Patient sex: M
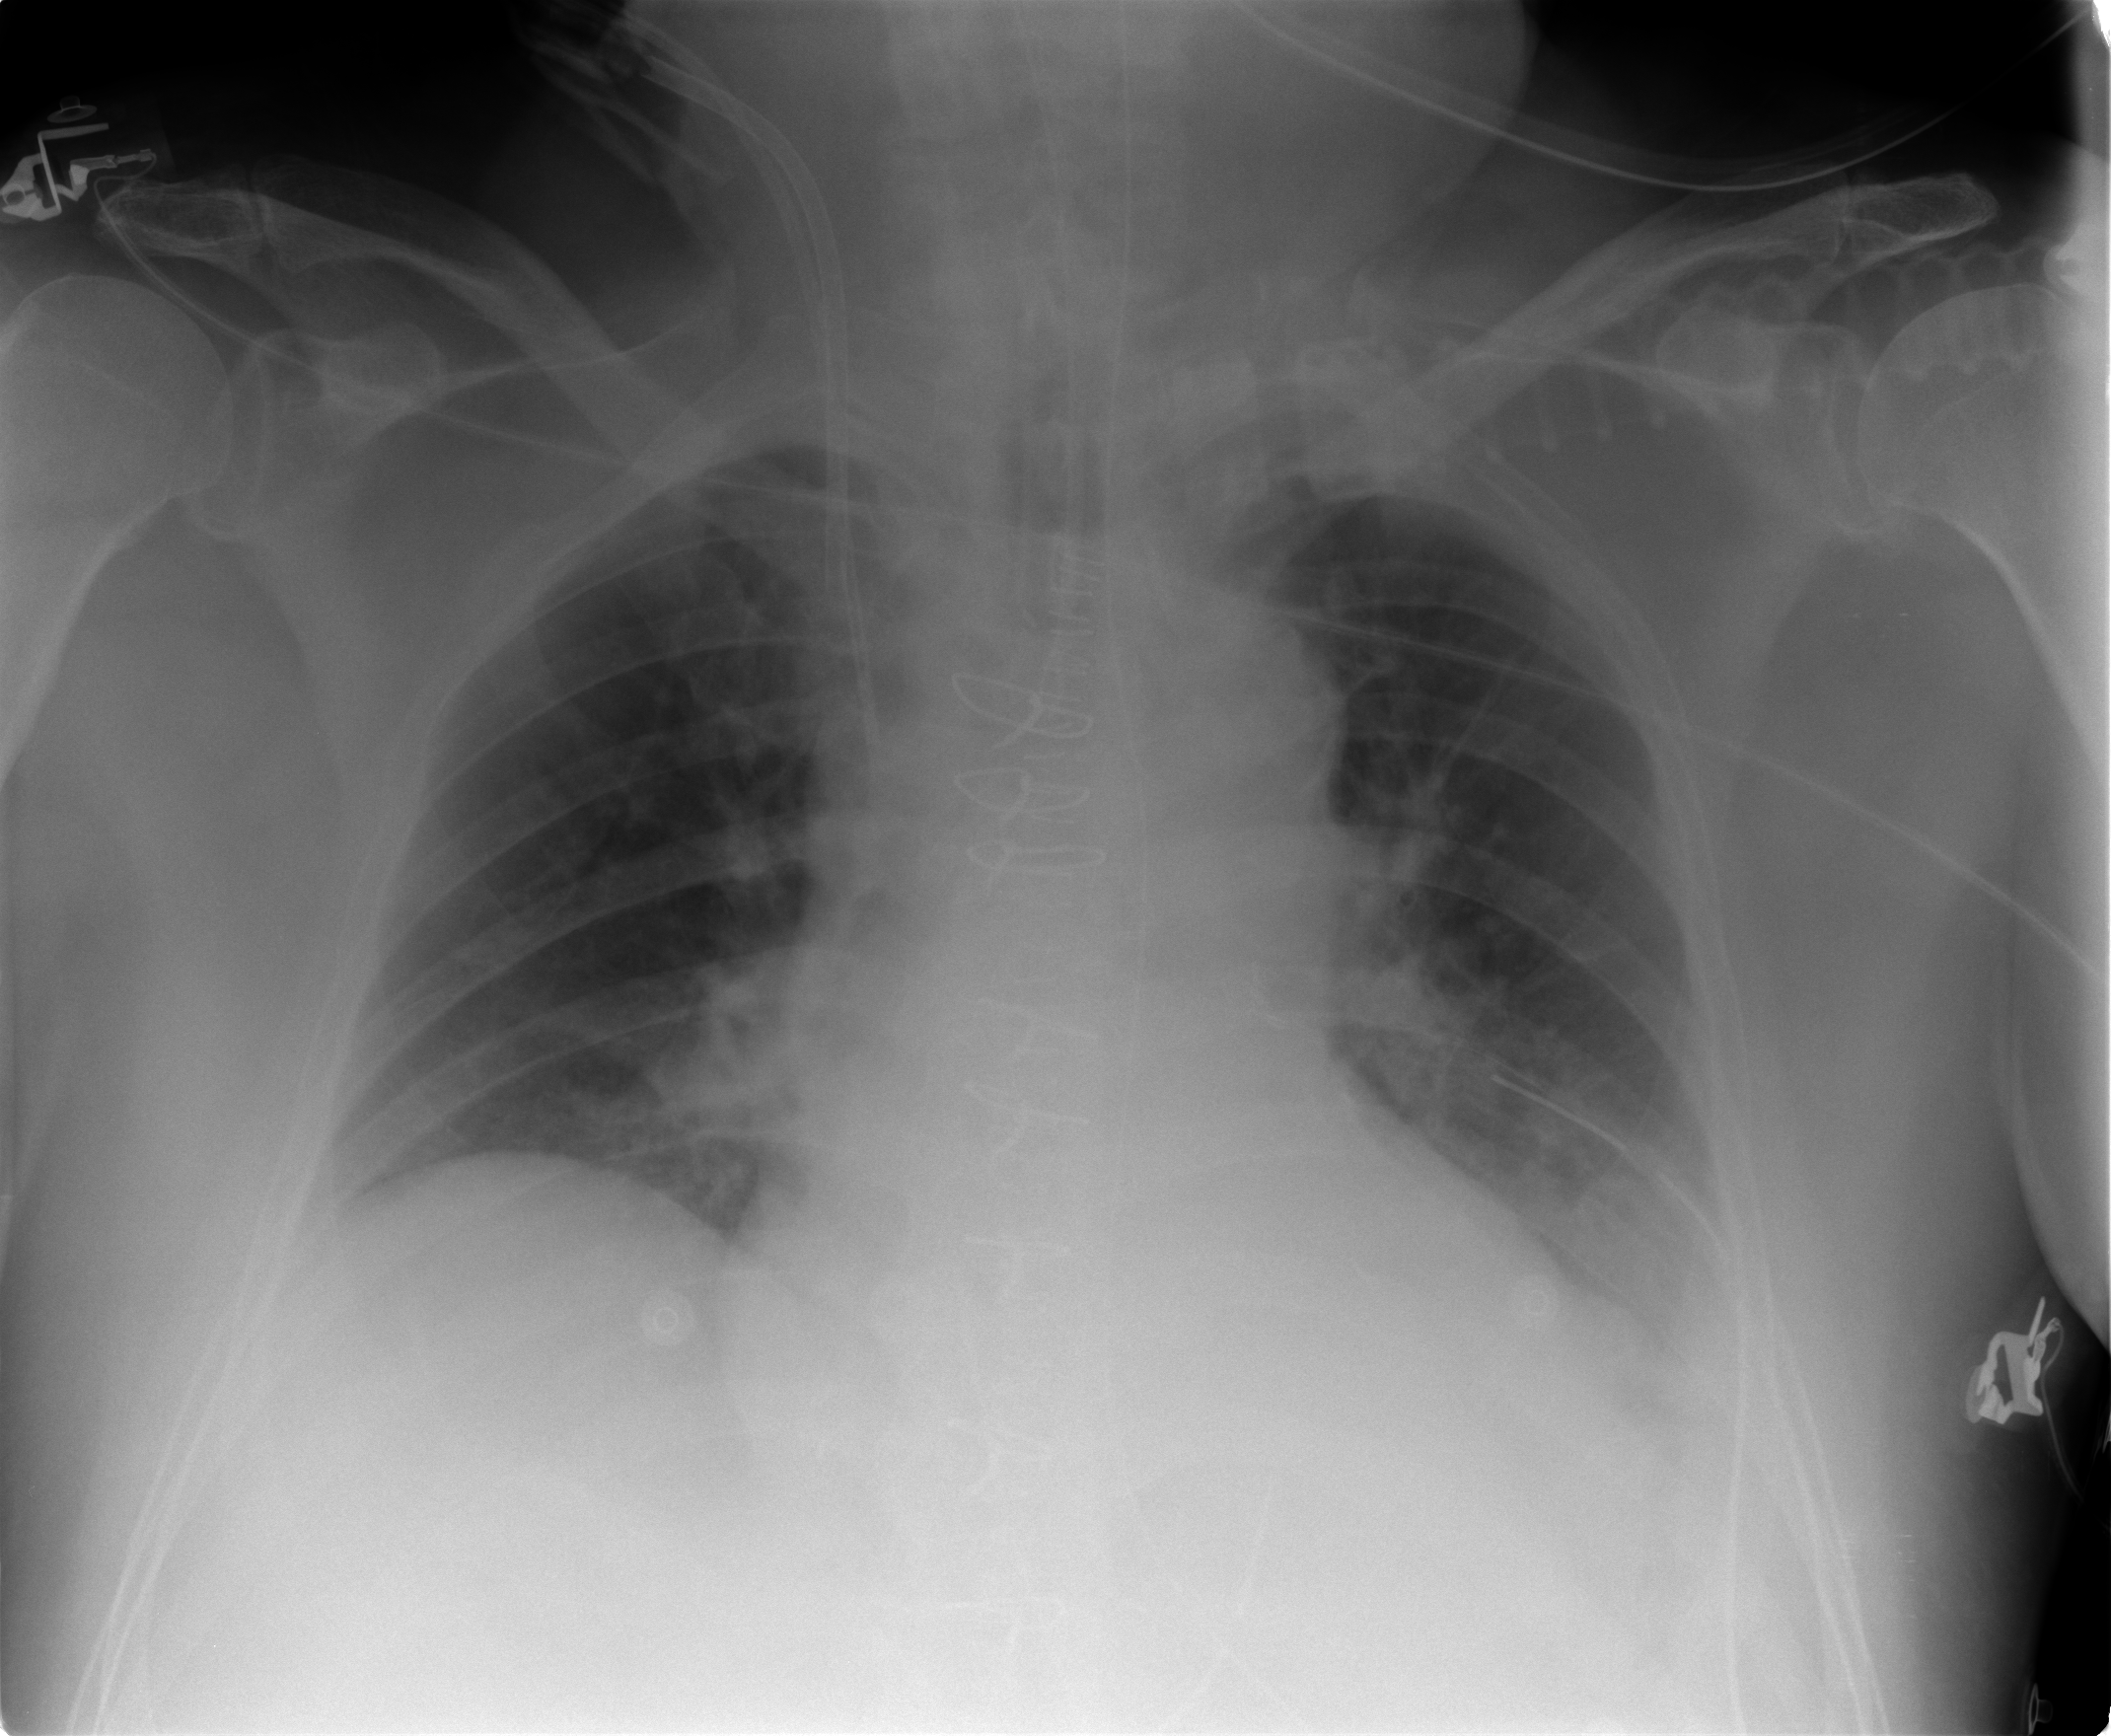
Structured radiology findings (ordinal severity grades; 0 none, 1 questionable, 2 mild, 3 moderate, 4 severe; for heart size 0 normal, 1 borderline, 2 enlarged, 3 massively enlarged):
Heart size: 2
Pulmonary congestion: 2
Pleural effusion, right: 0
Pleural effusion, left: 2
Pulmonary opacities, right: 0
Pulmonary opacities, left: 0
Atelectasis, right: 0
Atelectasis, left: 0